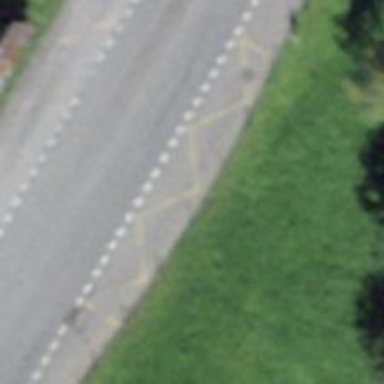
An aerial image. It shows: Bus stop with platform for public transport.